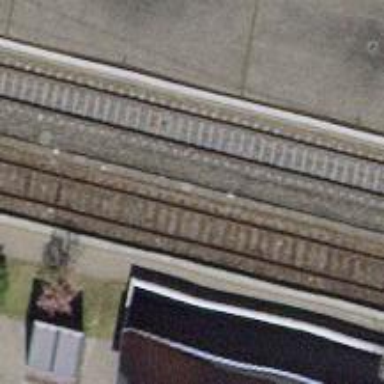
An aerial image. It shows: Railway stop with public transport stop position.